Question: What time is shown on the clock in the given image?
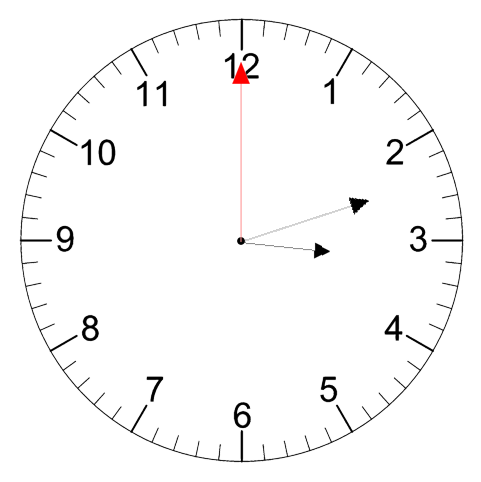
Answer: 03:12:00